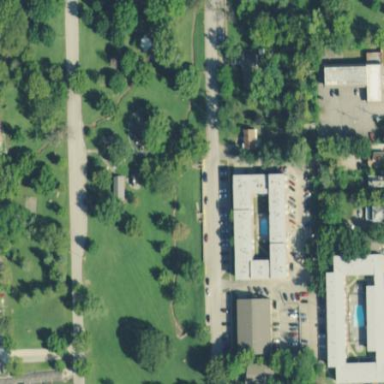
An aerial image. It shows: Park designated as Frisbie Golf Course.